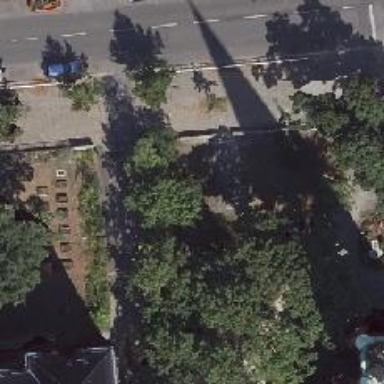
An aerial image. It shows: Historic obelisk memorial.